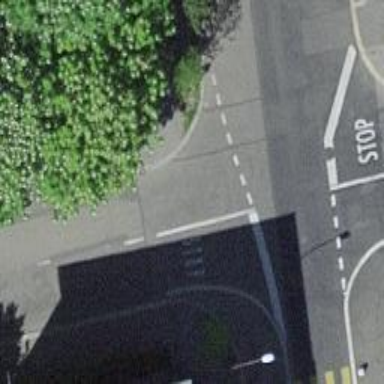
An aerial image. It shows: Service road with separate sidewalk.